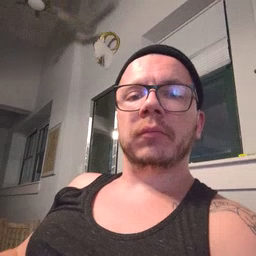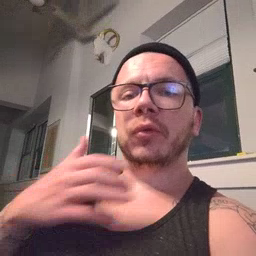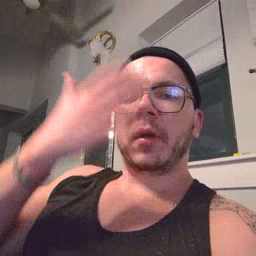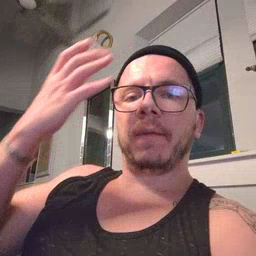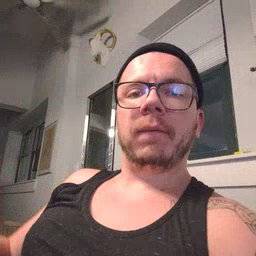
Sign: giraffe